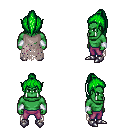
a pixel art fantasy rpg character, male body template, orc, green skin, gray tattered cape, magenta pants, green long topknot hairstyle, white cloth bracers, metal boots, four views (front, back, left, right), 2x2 character sprite sheet, small pixel art, hard edges, no anti-aliasing